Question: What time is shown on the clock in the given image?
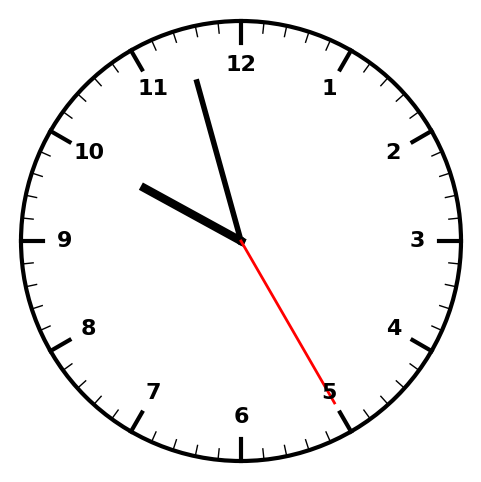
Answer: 09:57:25